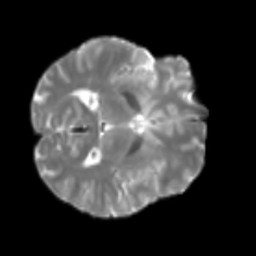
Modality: T2w
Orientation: axial
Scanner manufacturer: siemens
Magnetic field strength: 3 T
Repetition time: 4 s
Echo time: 0.0594 s